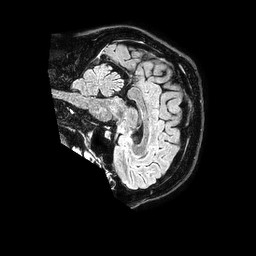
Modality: FLAIR
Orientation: sagittal
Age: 55
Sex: male
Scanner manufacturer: philips
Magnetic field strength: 1.5 T
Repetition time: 4.8 s
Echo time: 0.3 s